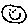
Label: smiley face